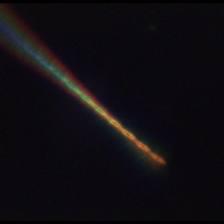
Taxon: Psuedo-nitzschia
Group: Diatoms